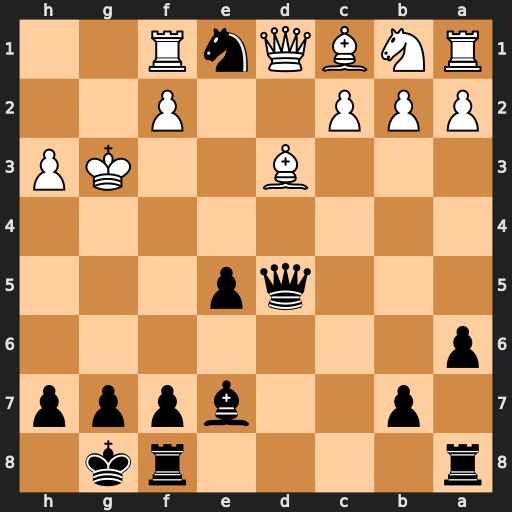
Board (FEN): r4rk1/1p2bppp/p7/3qp3/8/3B2KP/PPP2P2/RNBQnR2
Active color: b
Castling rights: -
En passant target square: -
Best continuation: Qg2#